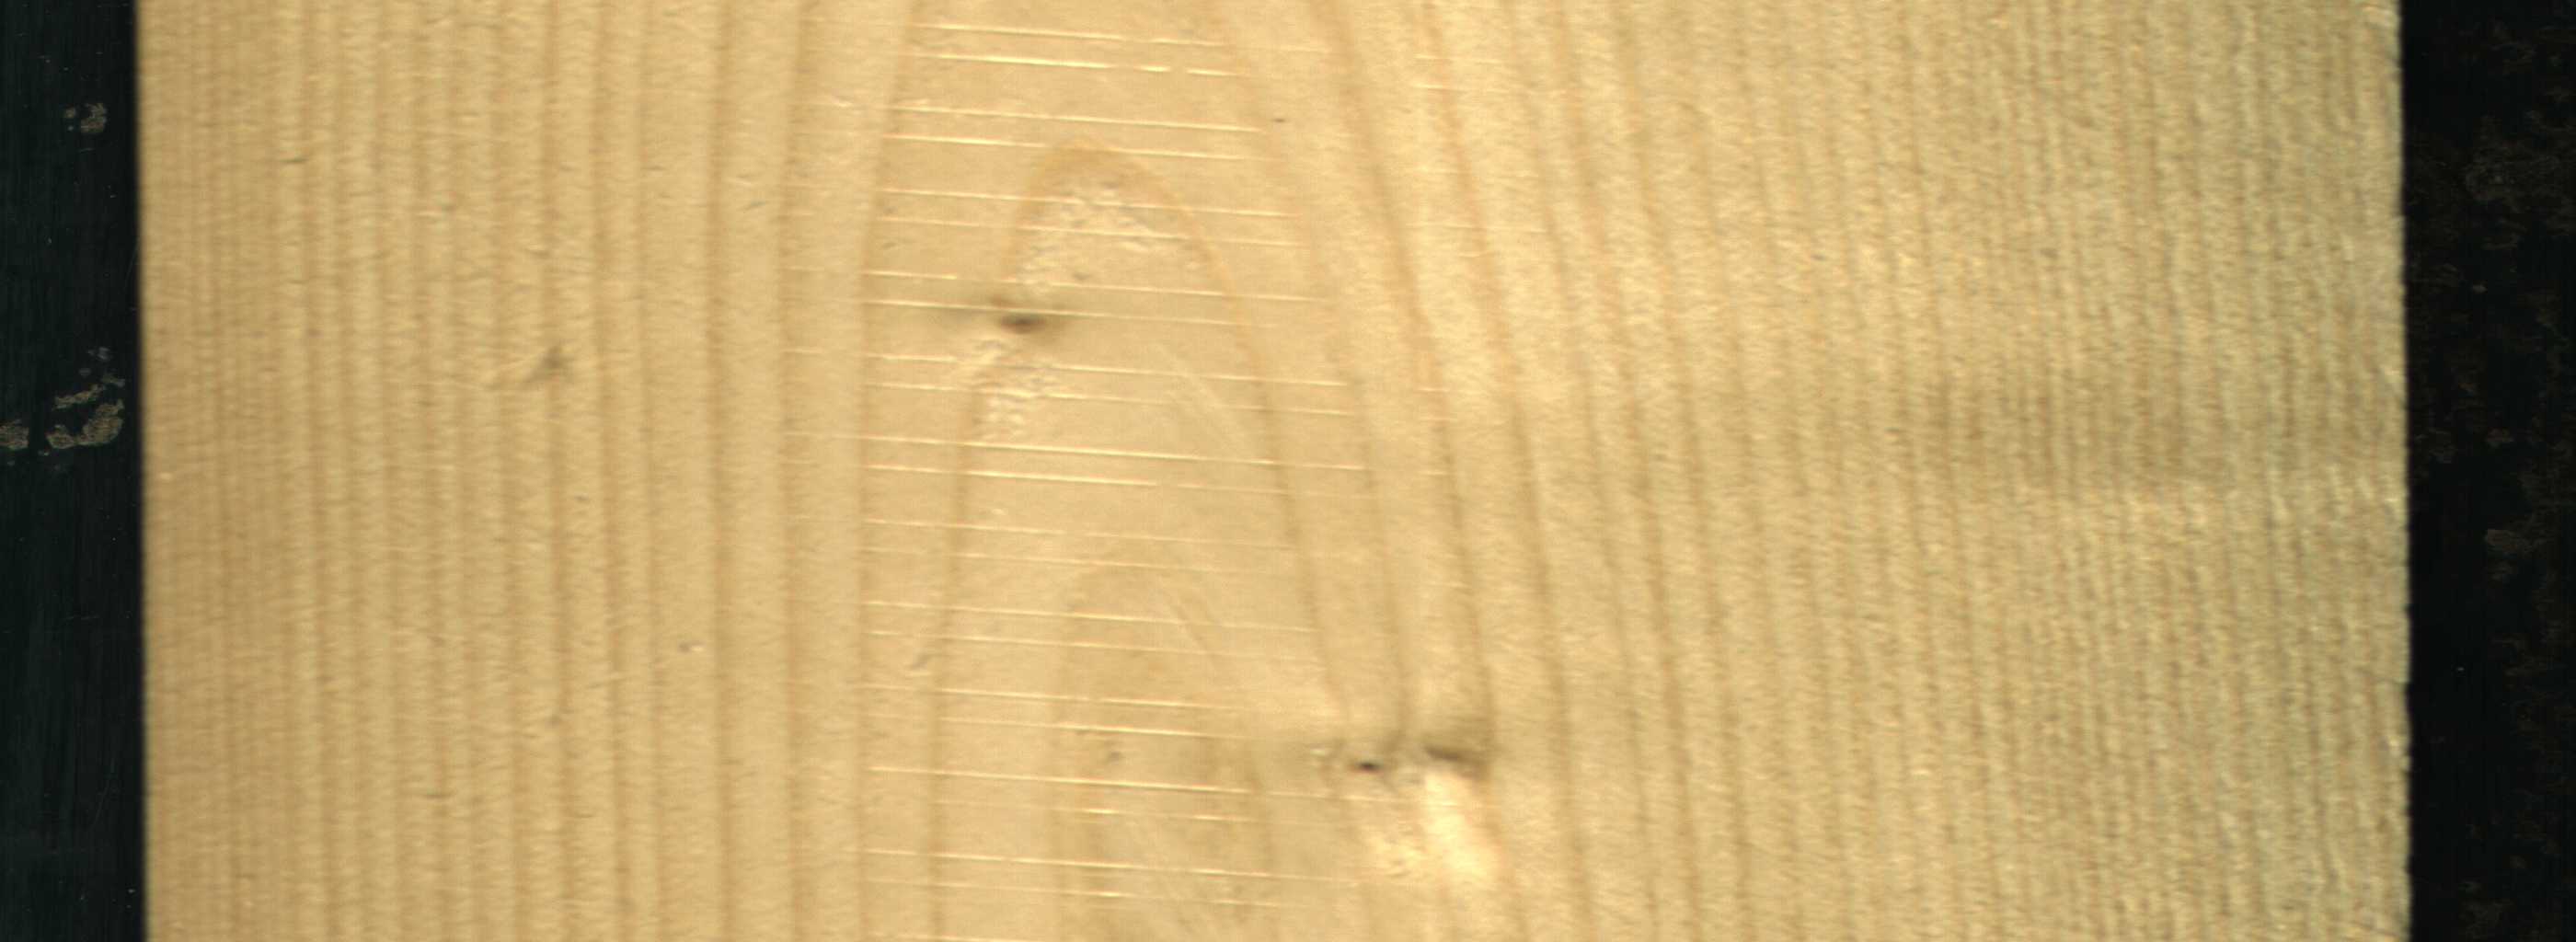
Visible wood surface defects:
Live_Knot
Live_Knot